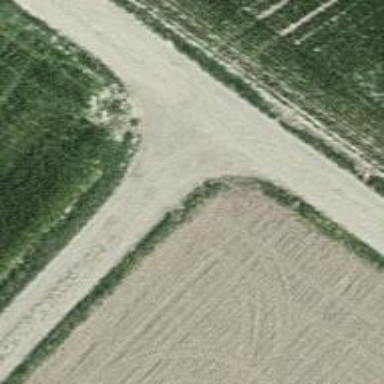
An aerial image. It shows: Agricultural track with grade3 track type suitable for agricultural vehicles.